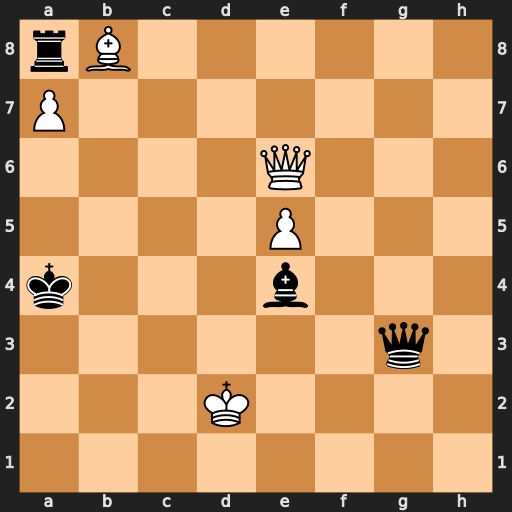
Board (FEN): rB6/P7/4Q3/4P3/k3b3/6q1/3K4/8
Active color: w
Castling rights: -
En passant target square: -
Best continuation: Qc4+ Ka3 Qxe4